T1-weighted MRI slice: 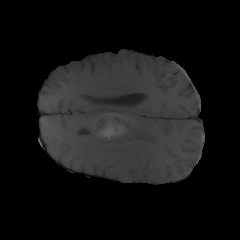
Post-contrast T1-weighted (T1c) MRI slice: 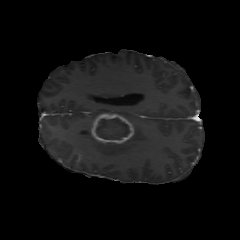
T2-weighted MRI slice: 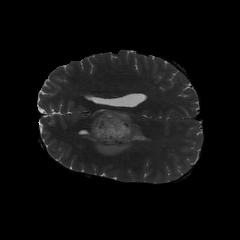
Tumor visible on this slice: yes